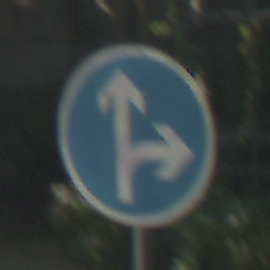
Verkehrszeichen: VorgeschriebeneFahrtrichtungGeradeausOderRechts
Umgebung: Outdoor, Suburban
Tageszeit: Midday
Wetter: Clear
Licht: Natural
Jahreszeit: NotSpecified
Kontrast: HighContrast